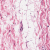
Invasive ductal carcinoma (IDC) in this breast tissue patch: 0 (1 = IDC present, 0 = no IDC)